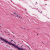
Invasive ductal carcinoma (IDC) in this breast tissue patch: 0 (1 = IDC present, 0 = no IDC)